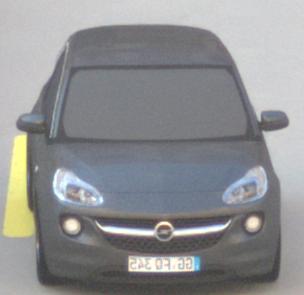
Make: Opel
Model: ADAM 1.2
Detailed model: ADAM
Model produced from: 2013/01
Model produced until: 2014/11
Doors: 3
Color: gray
Road condition: dry road
Daytime: morning or afternoon
Contrast: low contrast